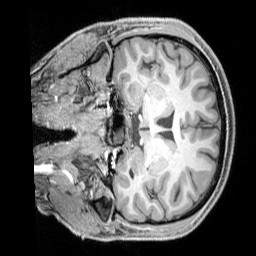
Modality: T1w
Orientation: coronal
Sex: male
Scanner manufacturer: siemens
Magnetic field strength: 3 T
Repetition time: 2.3 s
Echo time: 0.00226 s